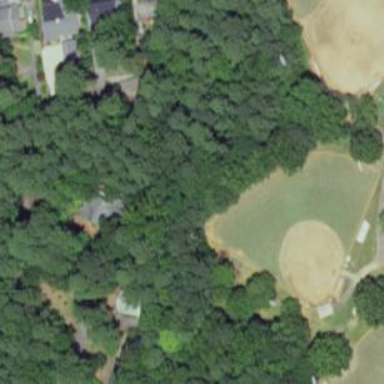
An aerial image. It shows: Baseball pitch with grass and sand surface.